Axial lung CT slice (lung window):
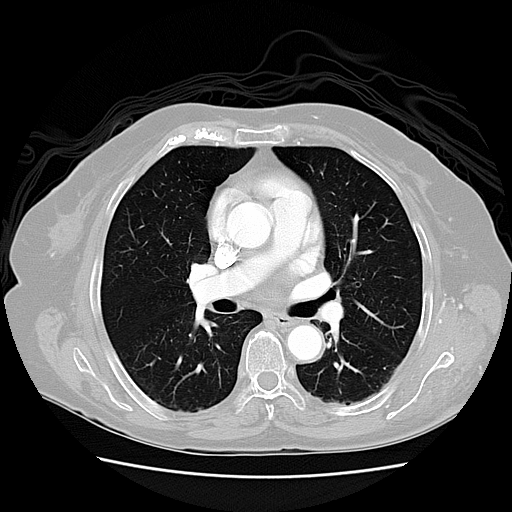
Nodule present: no